Question: First, here's the code:
'''
const FS = require('fs');
const OS = require('os');
const symlinkType = OS.platform() === 'win32' ? 'junction' : 'file';
FS.symlink(target, path, symlinkType, err => {
if(err) {
console.error('Failed to create ${symlinkType} ${path} -> ${target}');
} else {
console.log('Created ${symlinkType} ${path} -> ${target}');
}
})
'''
This spits out a bunch of messages like this:
'''
Created junction C:\Users\Mark\*snip*\data\Pacific\Midway.txt -> C:\Users\Mark\*snip*\data\Pacific\Pago_Pago.txt
Created junction C:\Users\Mark\*snip*\data\Pacific\Samoa.txt -> C:\Users\Mark\*snip*\data\Pacific\Pago_Pago.txt
Created junction C:\Users\Mark\*snip*\data\Pacific\Ponape.txt -> C:\Users\Mark\*snip*\data\Pacific\Pohnpei.txt
'''
So it looks like it's working. I can see the junctions/shortcuts in Explorer:

But they're all broken. i.e., double clicking them gives me an error message
> Cuba.txt is not accessible.
The filename, directory name, or volume label syntax is incorrect.
How come? How can I create symlinks in Node.js on Windows such that the files work like normal (i.e. other programs can read them).
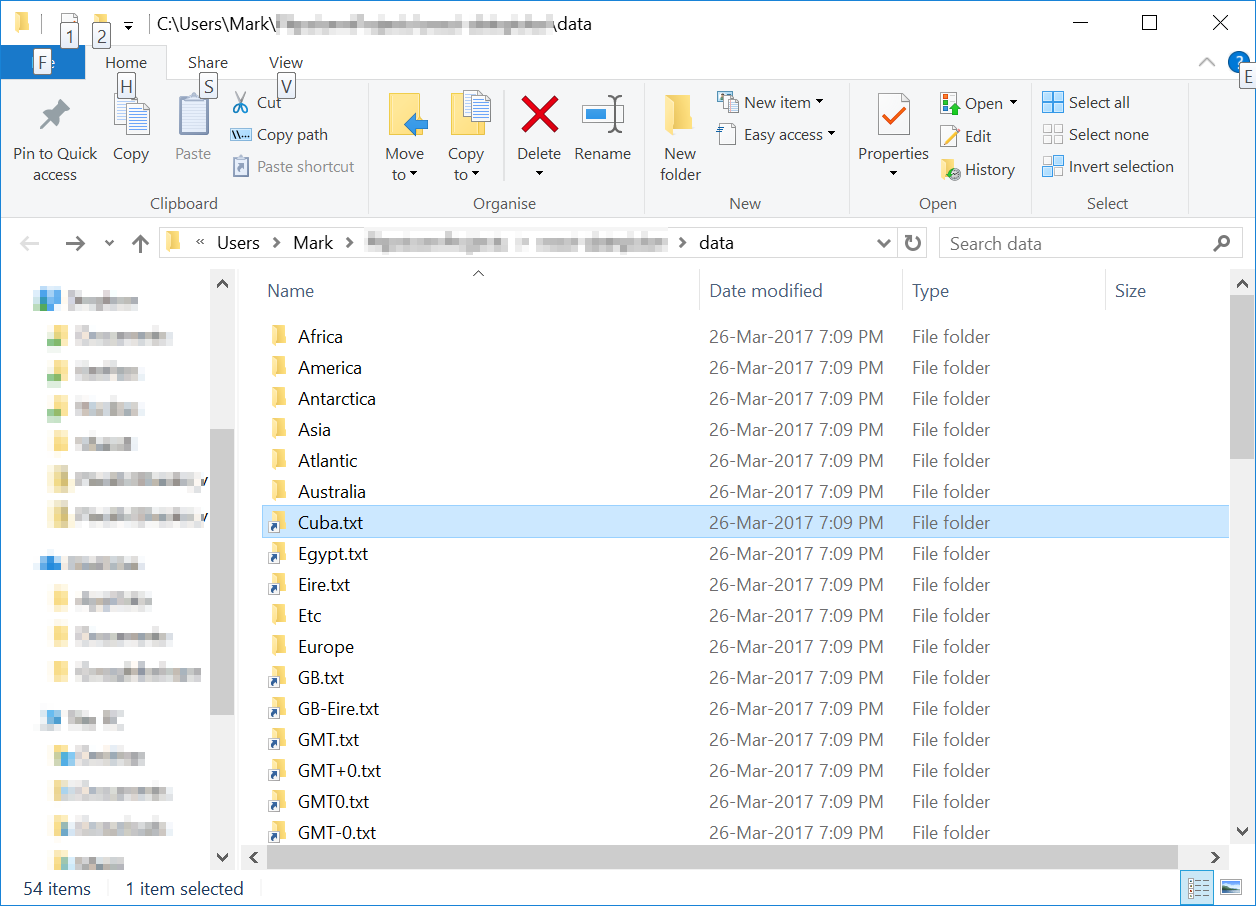
Answer: As I remember NTFS junction points act like directories, not individual files.
See <URL>